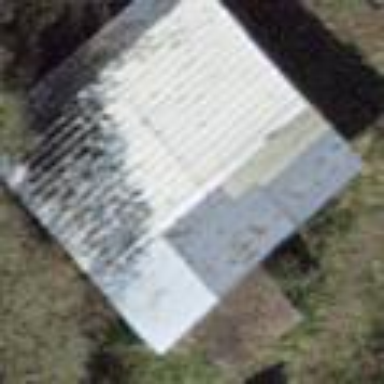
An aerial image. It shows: Shed.